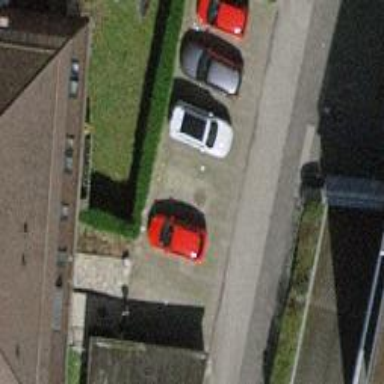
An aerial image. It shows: Car-sharing service available at this location.